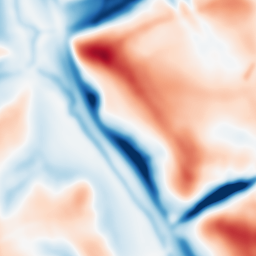
Category: multiscale
Decomposition family: dog
Decomposition parameters: sigma_low: 3
sigma_high: 20
Upsampling method: quartic
Upsampling parameters: scale: 2
Upsampling scale: 2